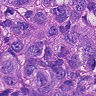
Metastatic tissue present: yes